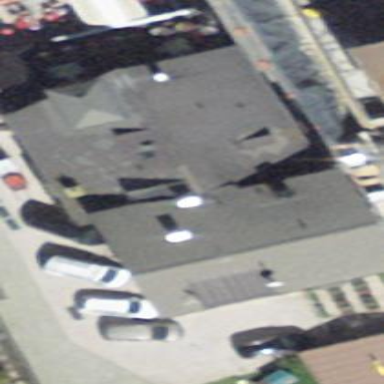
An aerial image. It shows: Restaurant and hotel building.